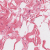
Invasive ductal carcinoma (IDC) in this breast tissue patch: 0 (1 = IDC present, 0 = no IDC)